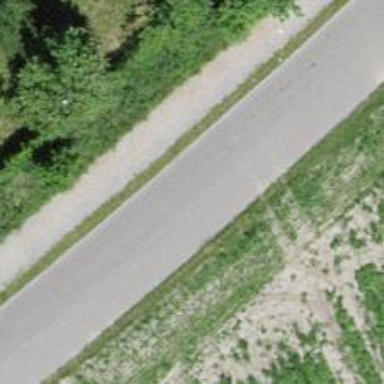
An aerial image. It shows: Residential road with separate sidewalk.